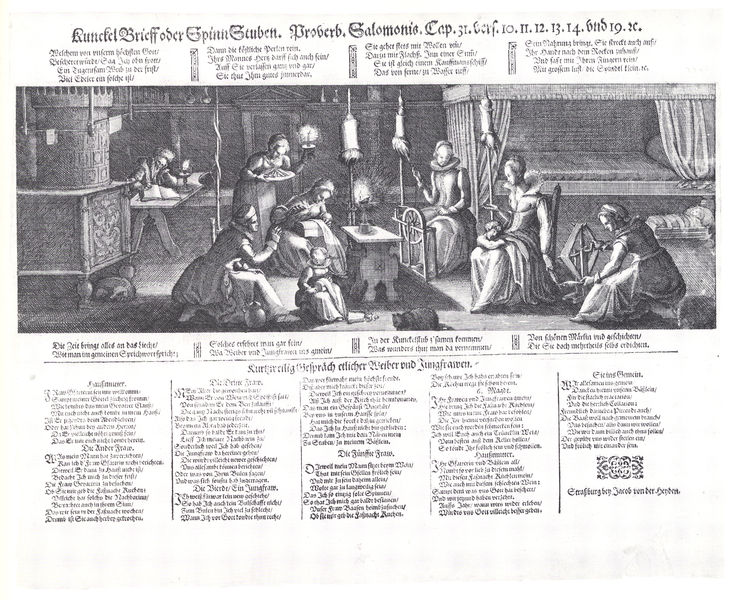
Titel: KunckelBrieff oder SpinnStuben
Künstler: Jacob von der Heyden
Institution: (Seriendruck)
Schlagwörter: dunkel, mann, schatten, weiß, frauen, menschen, sitzen, abend, damen, frau, grau, hell, holz, lampe, licht, raum, schwarz, stühle, szene, tisch, tische, zeichnung, zimmer, hund, ornament, bild, vorhang, boden, interieur, kind, england, arbeit, kinder, ofen, holzschnitt, schrift, papier, arbeiten, grafik, graphik, spalten, fabrik, bank, rad, querformat, kissen, runde, nähen, wolle, kerze, bett, schlafzimmer, kerzen, deutsch, stube, bettgestell, faden, sticken, matratze, katze, buch, hocken, druck, radierung, stich, titel, seite, illustration, schwarzweiß, text, zeitschrift, zeitung, überschrift, kacheln, schriftbild, buchdruck, buchseite, kerzenlicht, brief, schneiden, baldachin, gelehrter, lich, emblem, kupferstich, fraktur, spinnerei, strophen, mittelalterlich, altdeutsch, lied, kachelofen, spindel, spinnen, spinnrad, weber, webstuhl, wiege, bettchen, frauengruppe, latein, alkoven, spinnräder, spinnstube, zwirn, frauenarbeit, majuskeln, spinnerinnen, hen, flachs, liccht, sinnrad, druckschrit, soinnrad, arbbeit